Question: So I've got an issue with google calendar embedding. I hate the white border and I'm trying to get rid of it but I can't modify the css inside the iframe. I'm wondering if there's a way to do it with jquery? Maybe using .ready() or something? I've tried selecting the child of the iFrame with jquery but it doesn't work.
The part I need is in inline css on the body tag in the iframe, like this:
'''
<iframe>
<html>
<body style="background-color:#FFF">
'''
Any ideas?

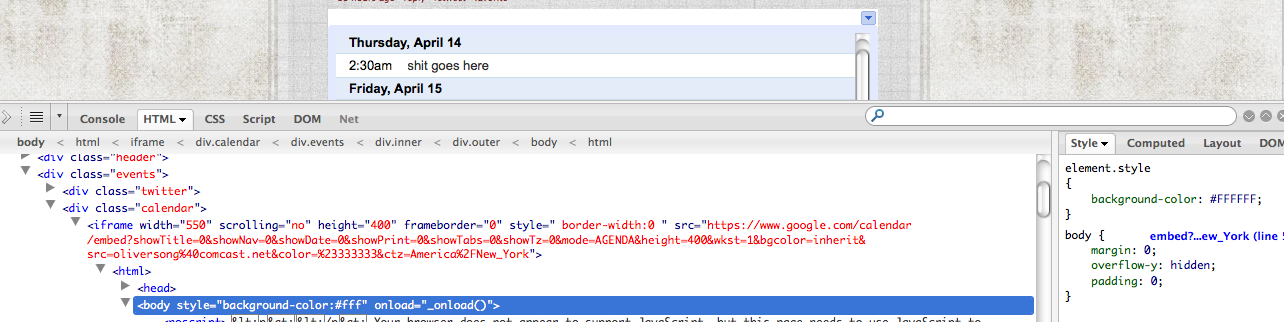
Answer: You can't (see <URL>.
That said, you should have some control over the colors in the tool to generate the embed code, as well as the embed code itself. Other than that, though, you can't change anything else. I share your pain, though, and wish we could customize the gcal stuff more.